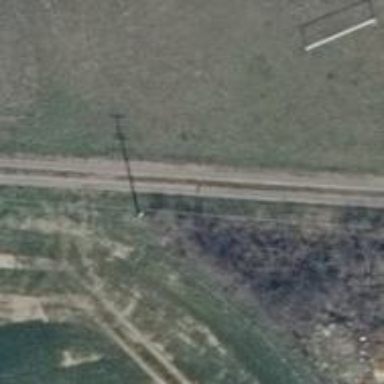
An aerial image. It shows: Minor power line.